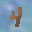
Label: 4